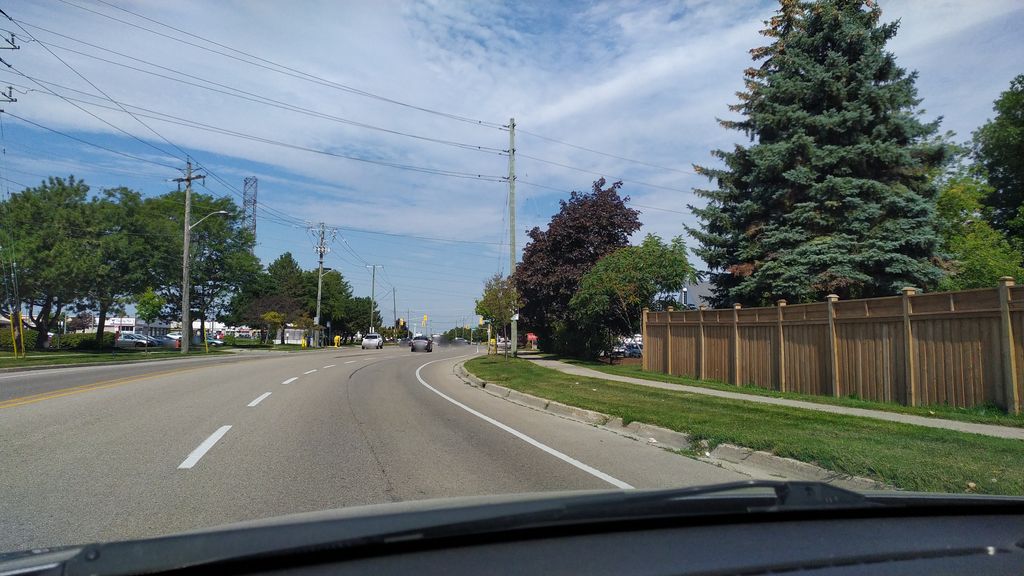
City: kitchener-waterloo